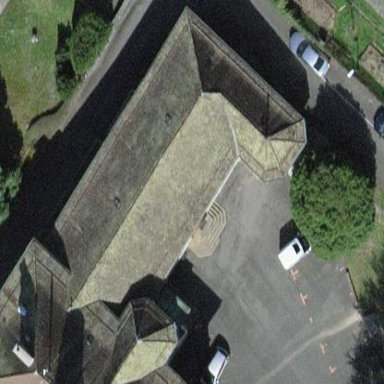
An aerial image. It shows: School building.